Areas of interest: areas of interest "Art Gallery"
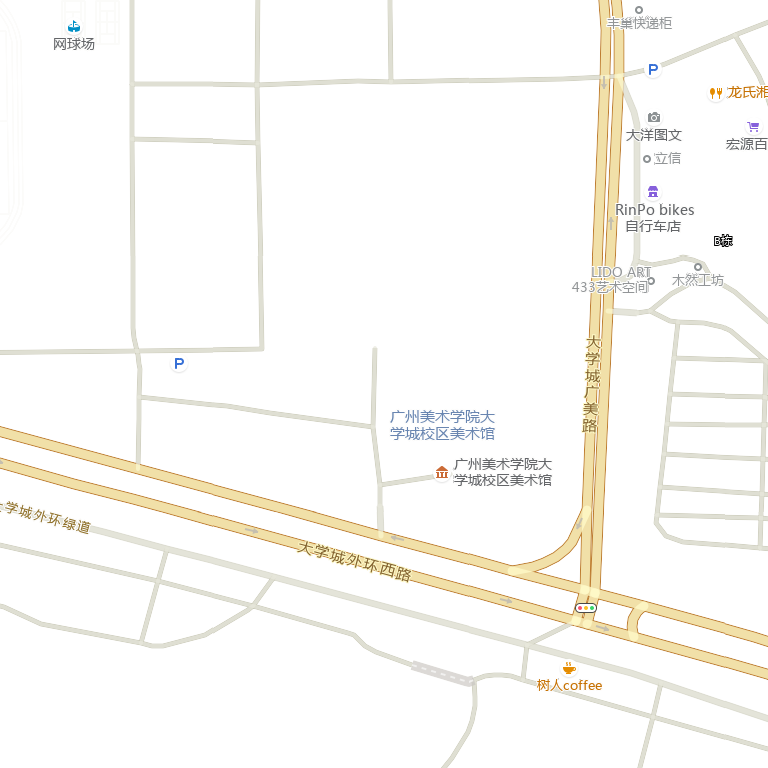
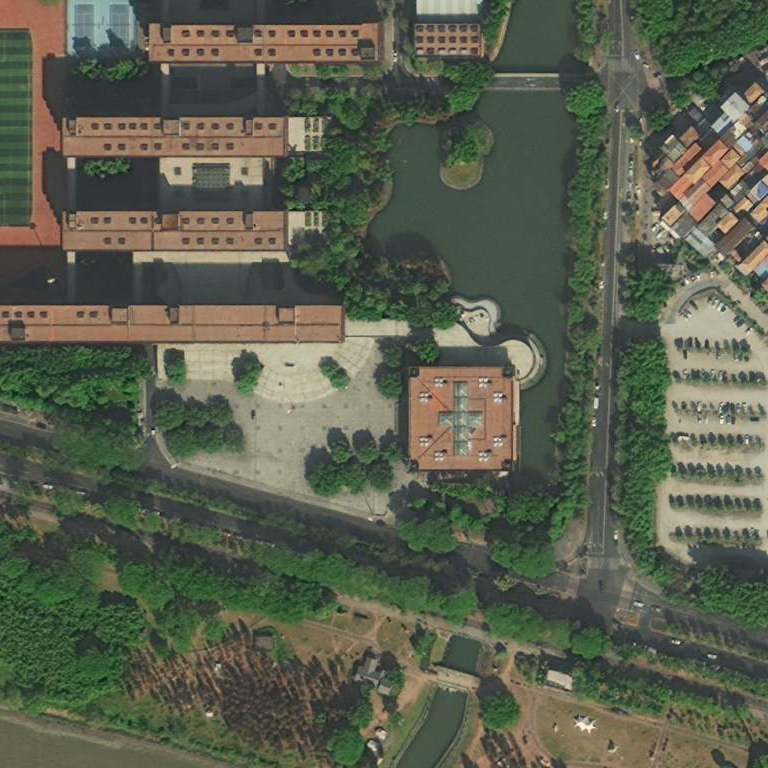